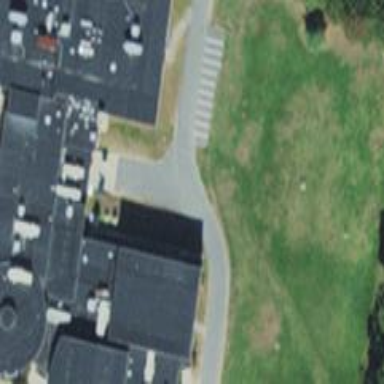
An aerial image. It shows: School building.